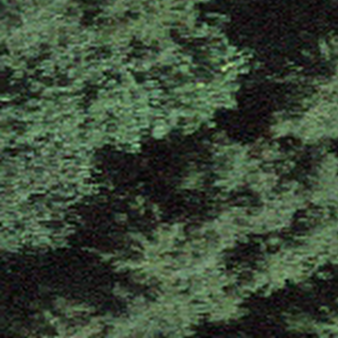
Label: other